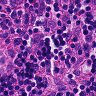
Metastatic tissue present: no